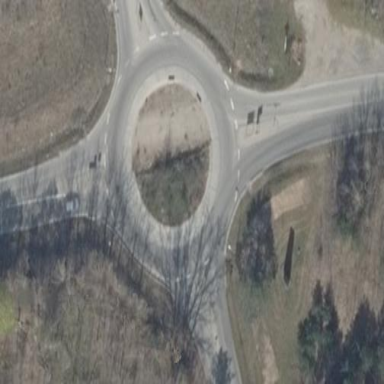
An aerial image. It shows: Asphalt road that is secondary route leading to roundabout.